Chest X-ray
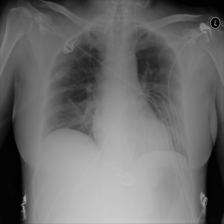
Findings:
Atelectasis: positive
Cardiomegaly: negative
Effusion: negative
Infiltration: negative
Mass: negative
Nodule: negative
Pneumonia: negative
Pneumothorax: negative
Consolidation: negative
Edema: negative
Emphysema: negative
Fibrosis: negative
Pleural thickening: negative
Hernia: negative